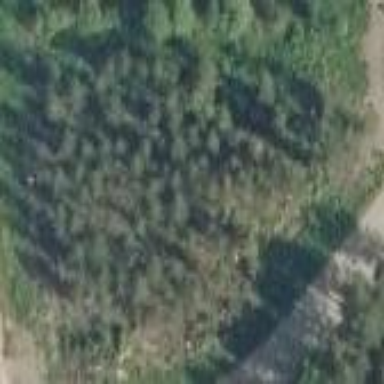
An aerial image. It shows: Woodland with evergreen needle-leaved trees.